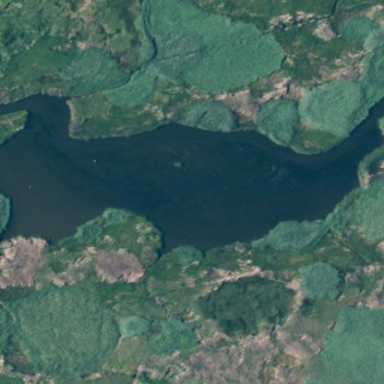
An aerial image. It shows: Pond with natural water.